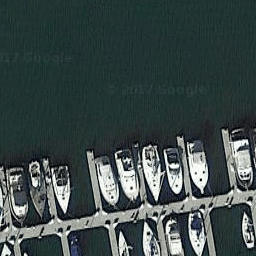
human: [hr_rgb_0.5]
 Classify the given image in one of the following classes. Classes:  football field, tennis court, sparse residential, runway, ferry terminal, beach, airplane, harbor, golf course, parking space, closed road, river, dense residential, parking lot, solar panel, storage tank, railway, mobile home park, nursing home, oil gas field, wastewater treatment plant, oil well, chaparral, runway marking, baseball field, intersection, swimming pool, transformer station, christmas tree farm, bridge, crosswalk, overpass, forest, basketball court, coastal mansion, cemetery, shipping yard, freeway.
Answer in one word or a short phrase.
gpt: harbor